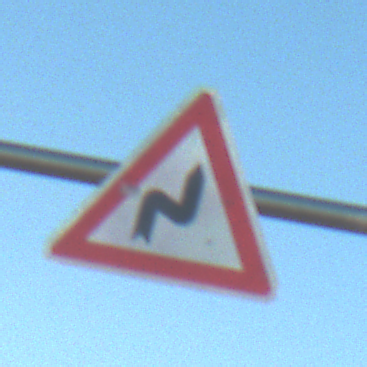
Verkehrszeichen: DoppelkurveRechts
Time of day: SunriseSunset
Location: Outdoor (Nature)
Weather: Clear
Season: NotSpecified
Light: Natural